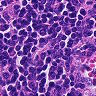
Metastatic tissue present: no